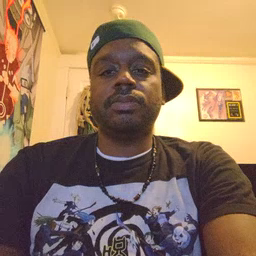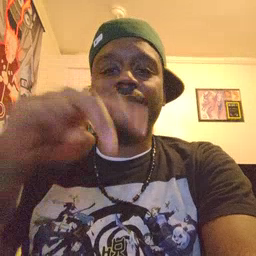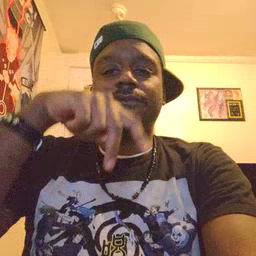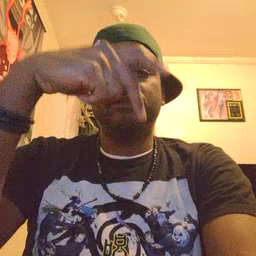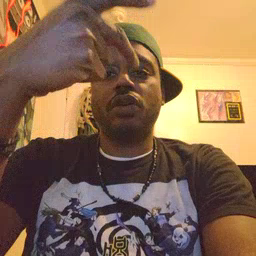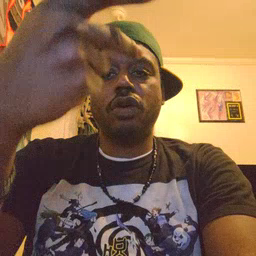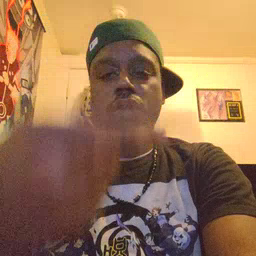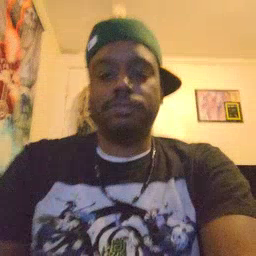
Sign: fall